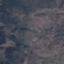
Land use / land cover: HerbaceousVegetation